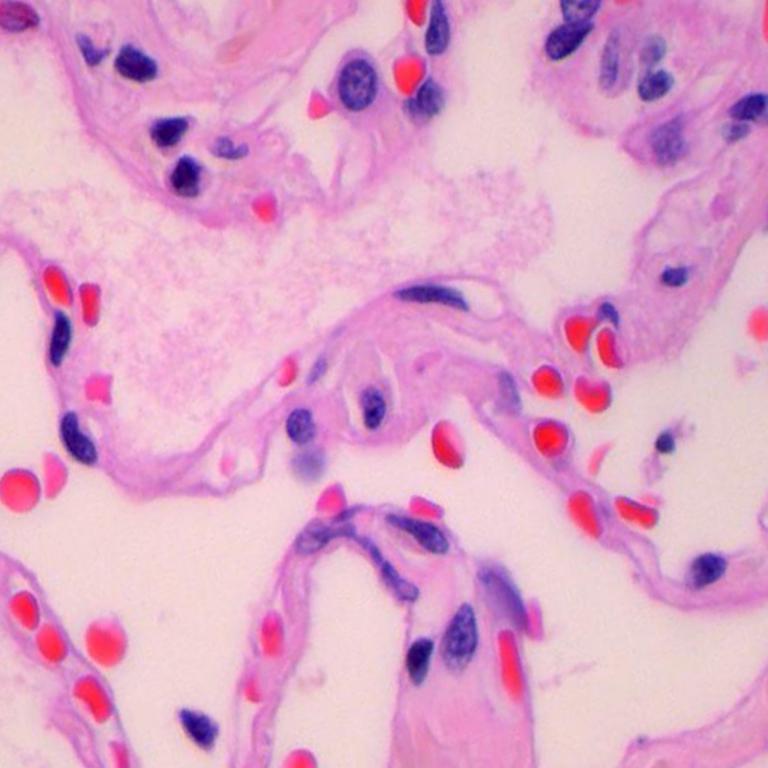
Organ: lung
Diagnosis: benign